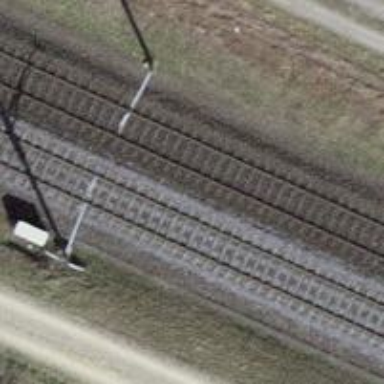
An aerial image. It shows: Railway track with contact line for electrification.